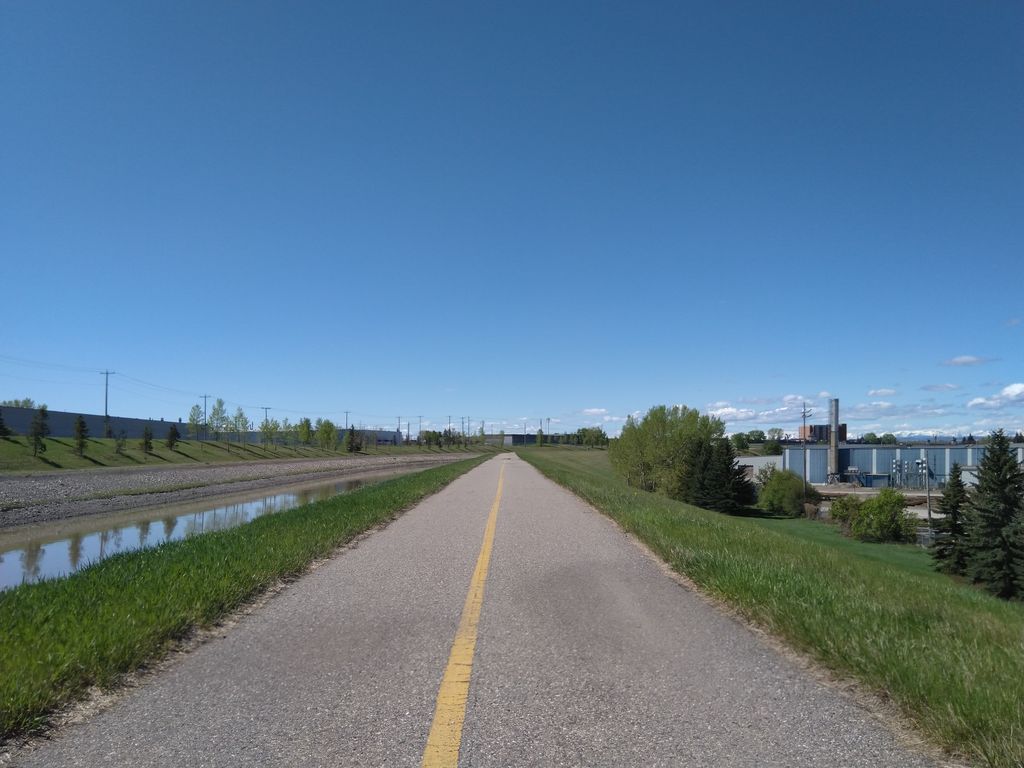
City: calgary